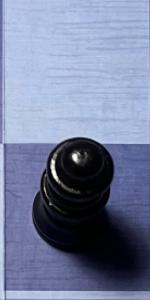
Label: Queen_Black